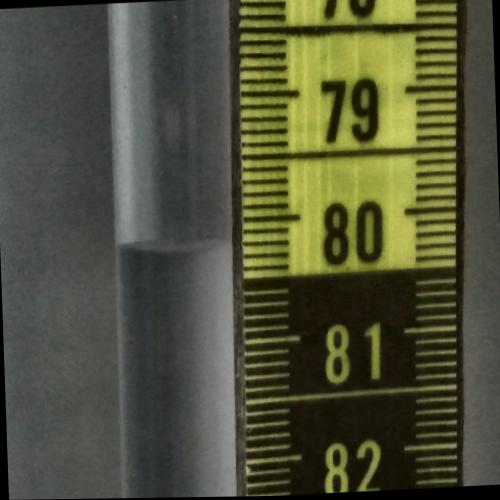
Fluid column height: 80.2 cm